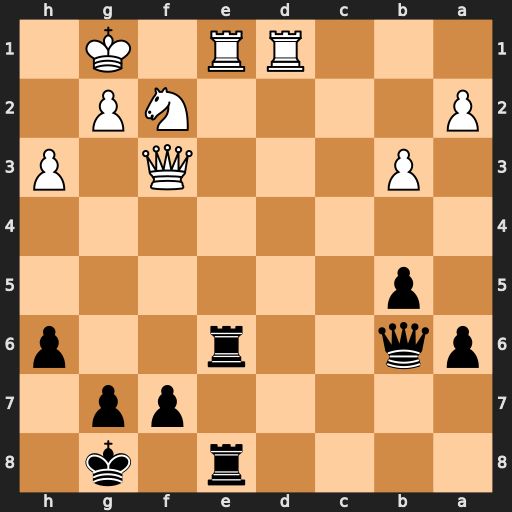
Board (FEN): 4r1k1/5pp1/pq2r2p/1p6/8/1P3Q1P/P4NP1/3RR1K1
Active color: b
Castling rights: -
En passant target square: -
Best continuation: Rxe1+ Rxe1 Rxe1+